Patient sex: M
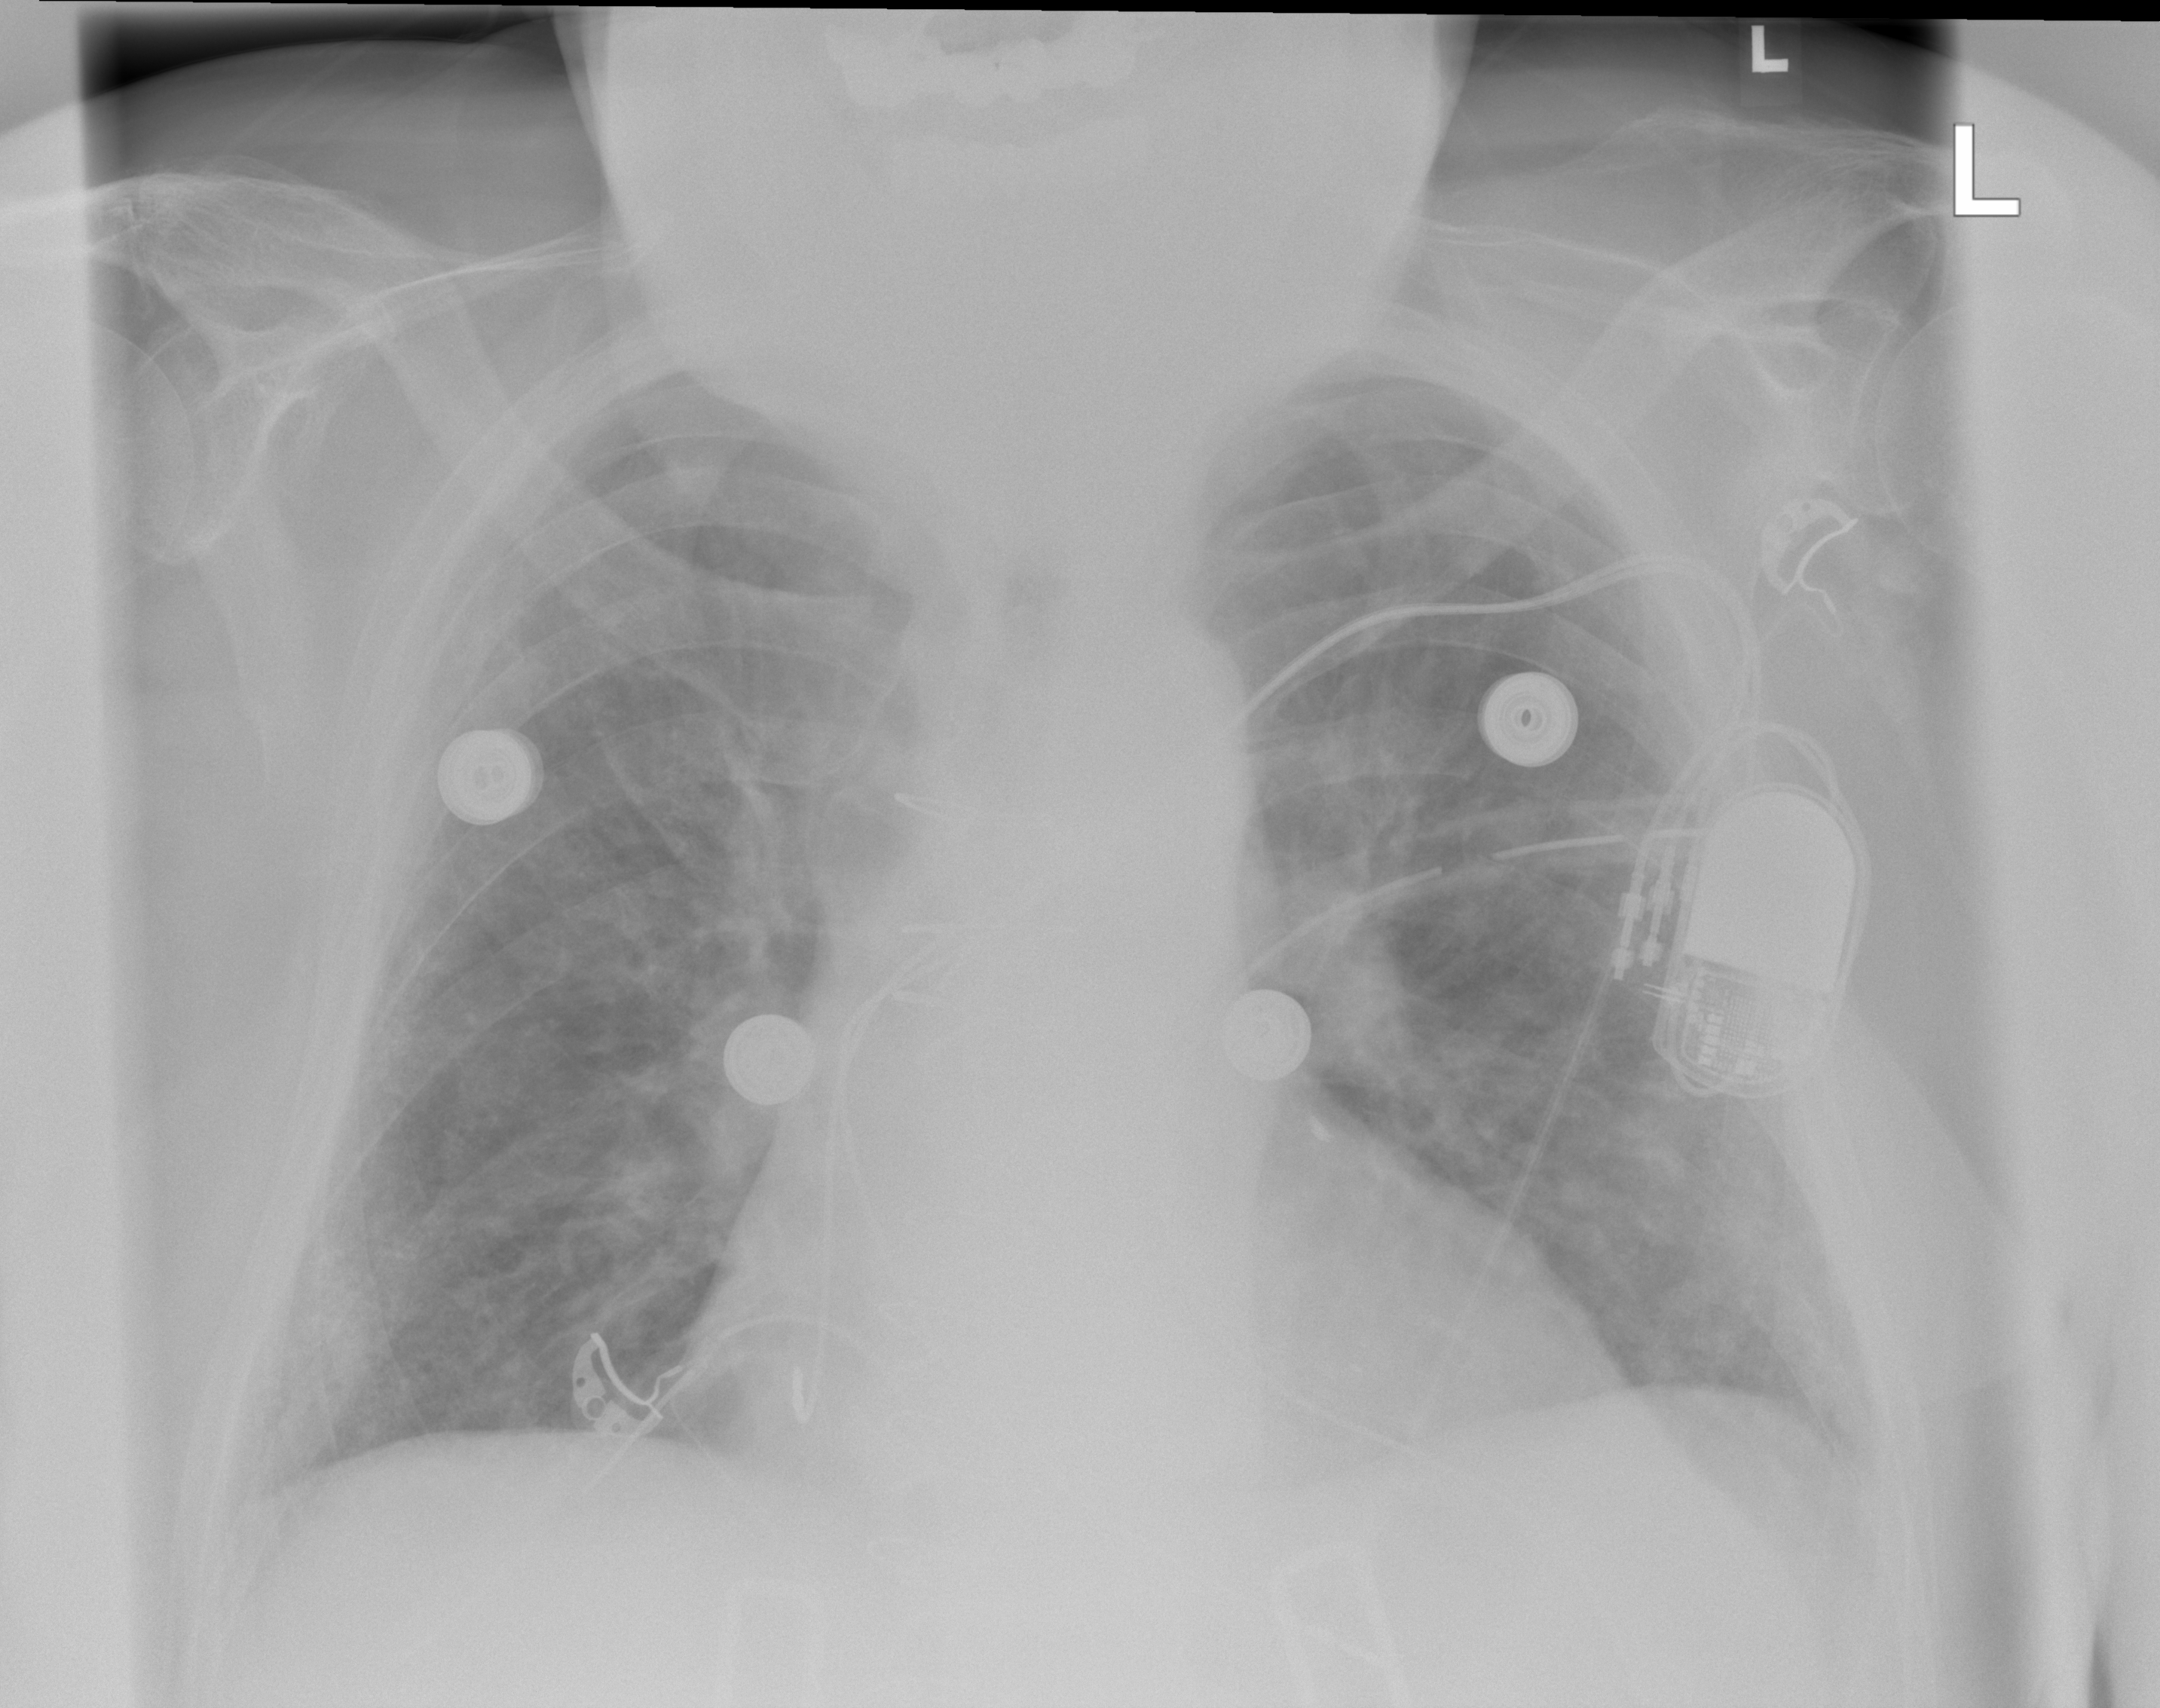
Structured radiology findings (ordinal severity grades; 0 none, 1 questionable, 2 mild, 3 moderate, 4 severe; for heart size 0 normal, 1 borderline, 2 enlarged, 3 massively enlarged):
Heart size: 2
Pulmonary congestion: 2
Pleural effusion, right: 1
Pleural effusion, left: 1
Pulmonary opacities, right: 2
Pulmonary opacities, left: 2
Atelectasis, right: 2
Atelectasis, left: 2